Field crop: tomato
Growth stage: 1
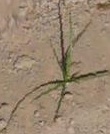
Species: cyperus